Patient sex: F
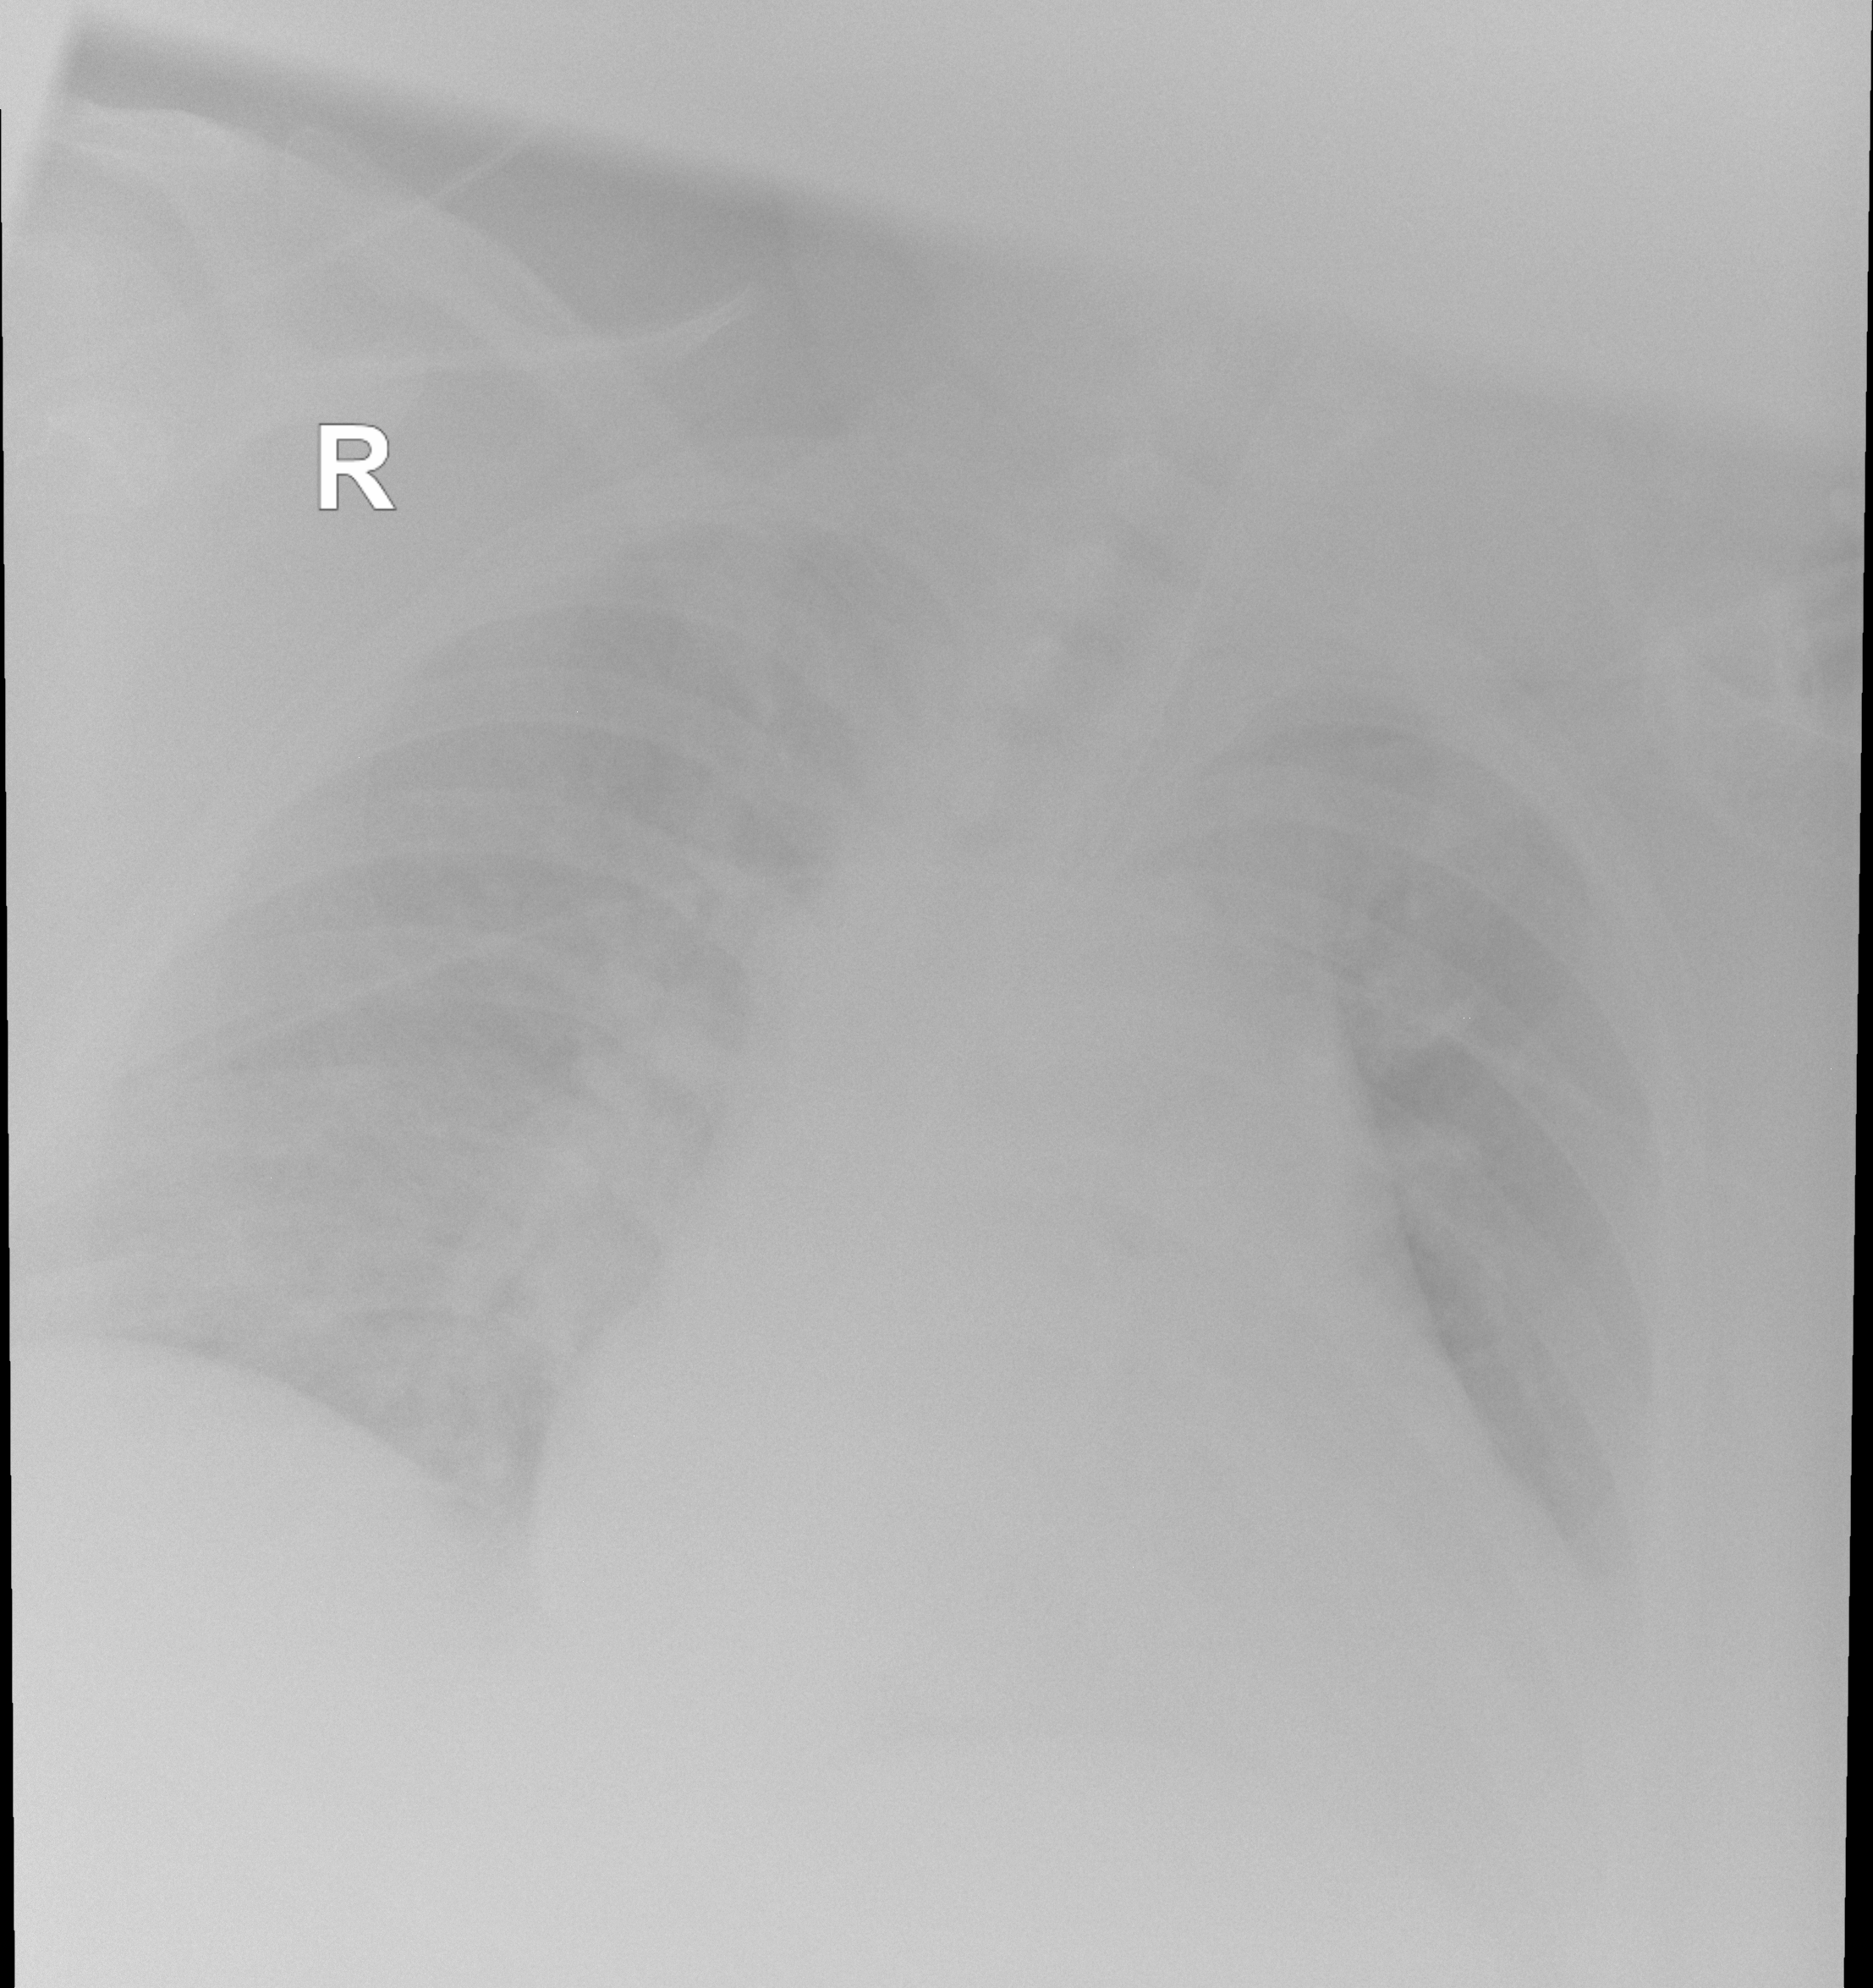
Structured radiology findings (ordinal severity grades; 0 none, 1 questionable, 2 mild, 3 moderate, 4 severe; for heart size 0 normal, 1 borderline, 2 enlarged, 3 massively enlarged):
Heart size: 2
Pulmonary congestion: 0
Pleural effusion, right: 0
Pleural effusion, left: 0
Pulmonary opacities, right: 1
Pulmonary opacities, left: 0
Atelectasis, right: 1
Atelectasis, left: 1